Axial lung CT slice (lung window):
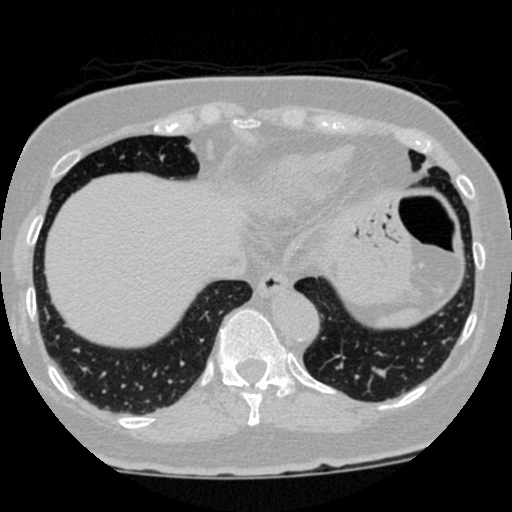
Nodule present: no